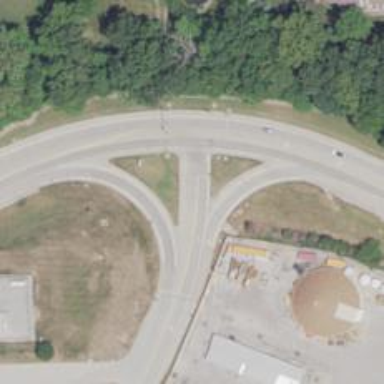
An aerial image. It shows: Secondary link road.